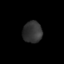
Tissue: skin
Cell type: Epithelial cells
Senescence score: 0.2106
Nuclear area (px): 406
Mean DAPI intensity: 50.776